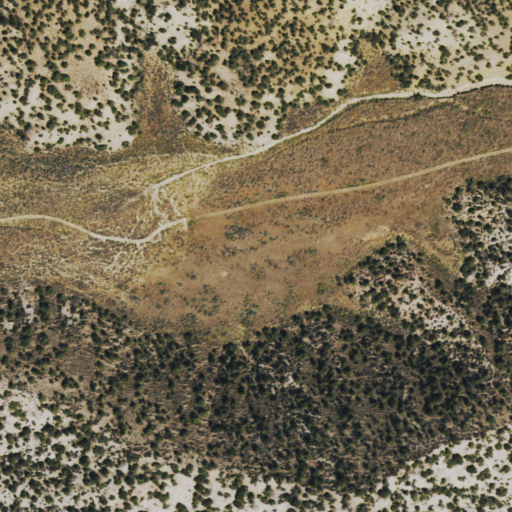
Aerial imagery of depression(s) in Colorado named Spicer Basin containing shrub and evergreen forest